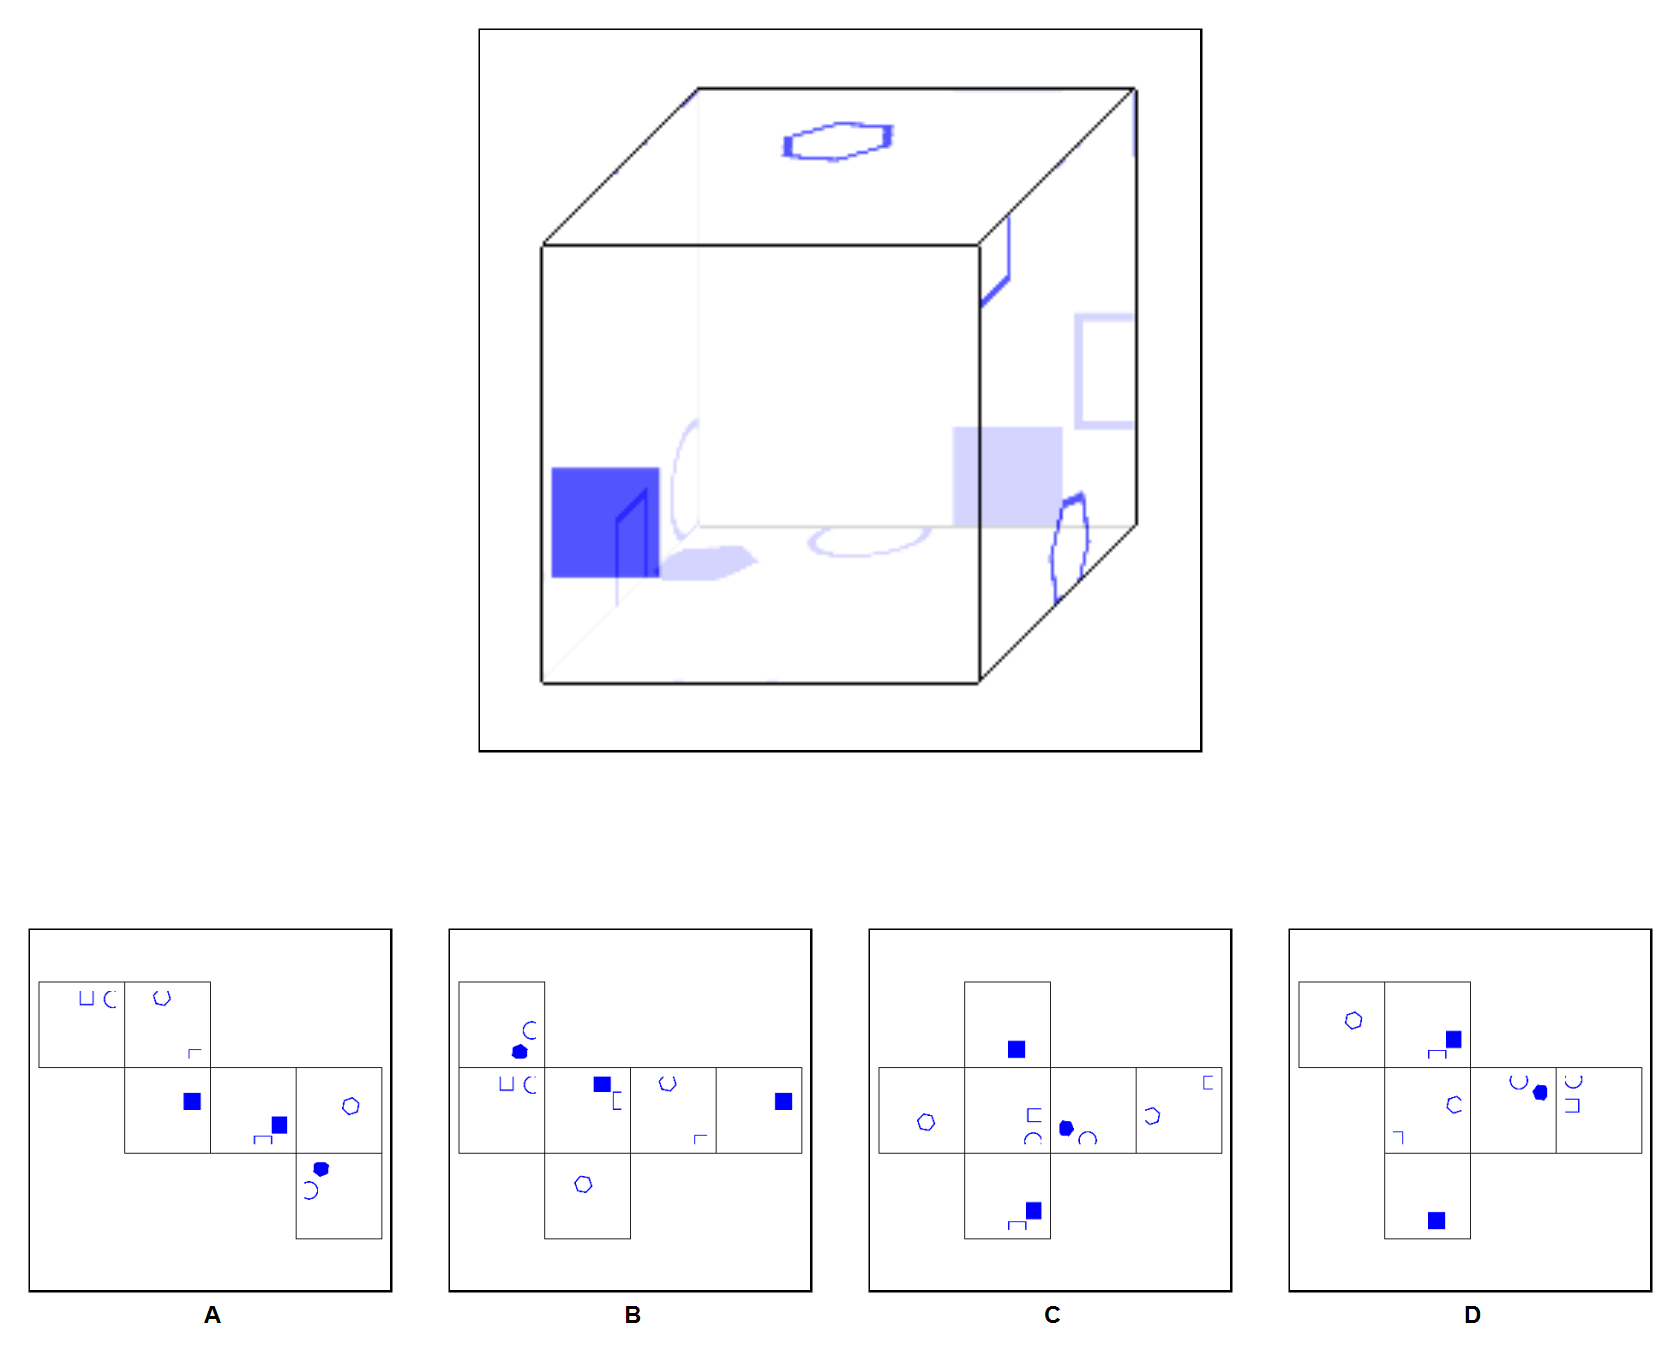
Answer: A